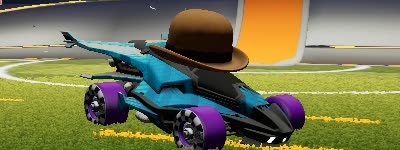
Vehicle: aftershock